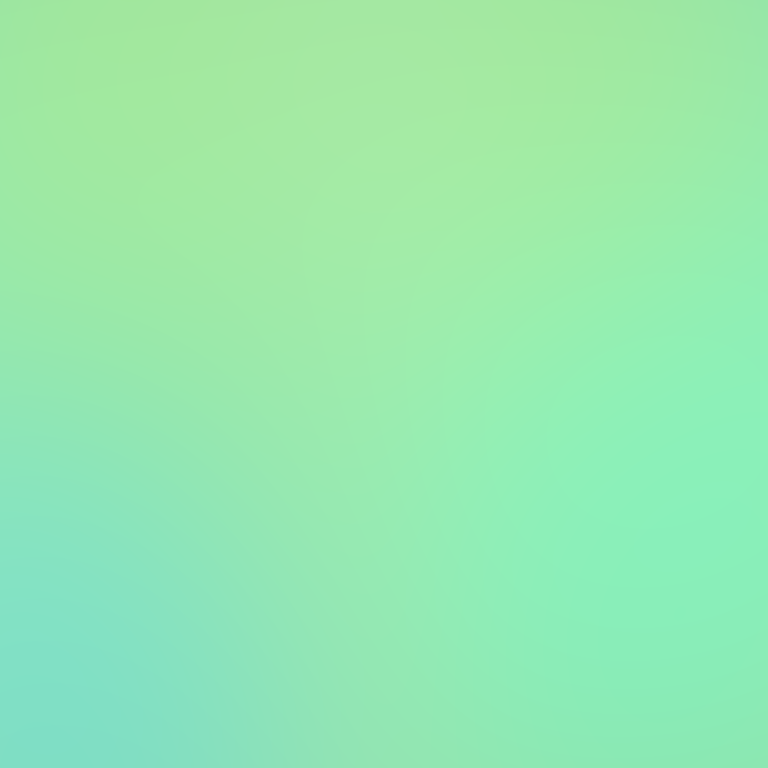
Abstract light effect, smooth gradient from soft green to light teal, calm atmosphere, diffuse light, no room, no furniture, no objects.